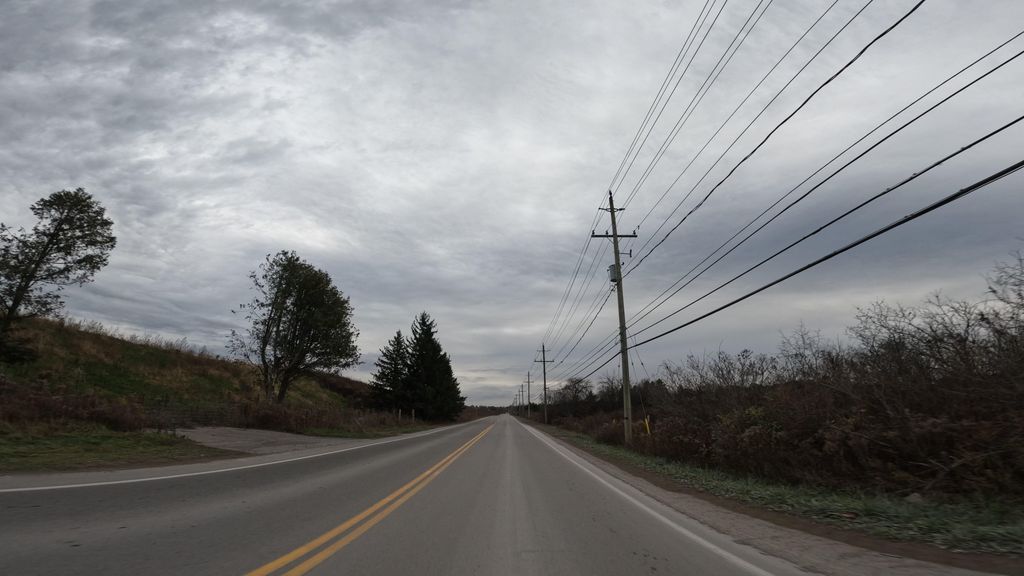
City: hamilton